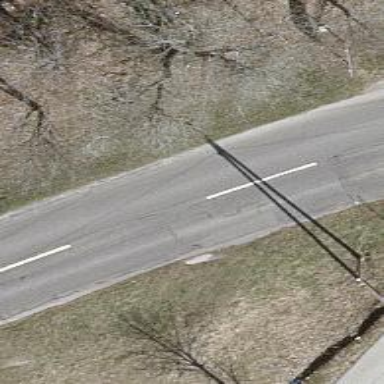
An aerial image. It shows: Secondary road with asphalt surface.